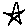
Label: star